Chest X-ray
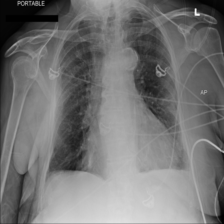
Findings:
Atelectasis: negative
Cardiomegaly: negative
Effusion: positive
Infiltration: positive
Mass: negative
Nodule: negative
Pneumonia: negative
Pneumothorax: negative
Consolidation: negative
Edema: negative
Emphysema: negative
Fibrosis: negative
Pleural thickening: negative
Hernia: negative